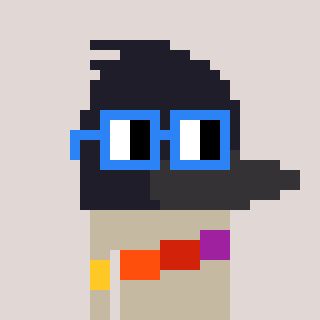
a pixel art character with square blue glasses, a raven-shaped head and a bege-colored body on a warm background